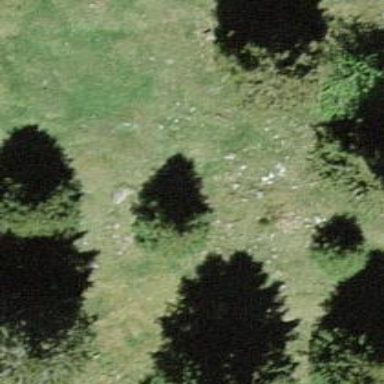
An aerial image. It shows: Needle-leaved tree in natural setting.